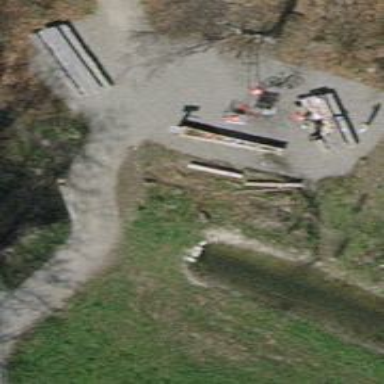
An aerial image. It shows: Barbecue facility.